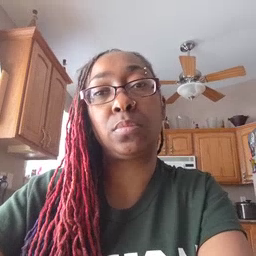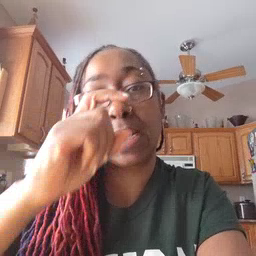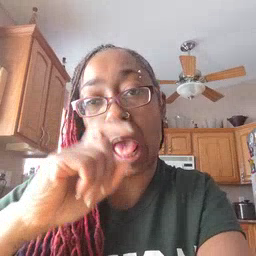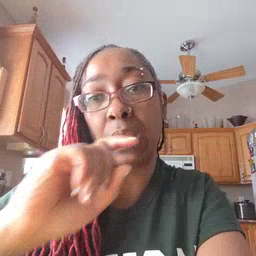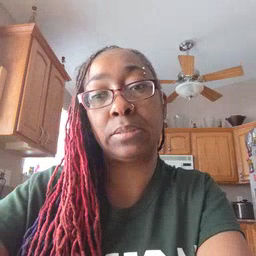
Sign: doll